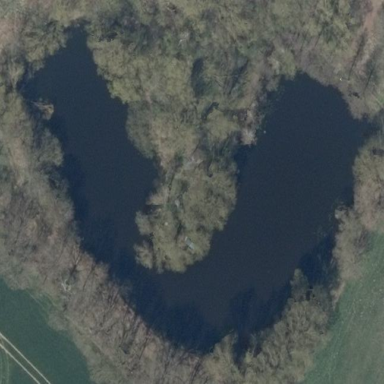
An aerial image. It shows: Serene pond surrounded by nature.